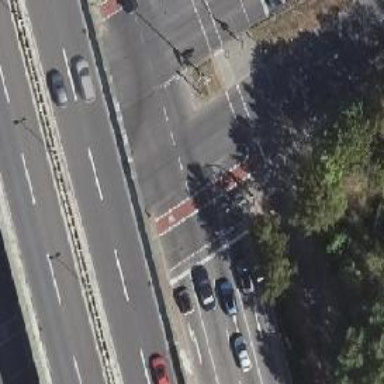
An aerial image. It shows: Secondary road with asphalt surface. There is cycle track on the right side.